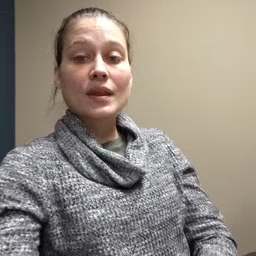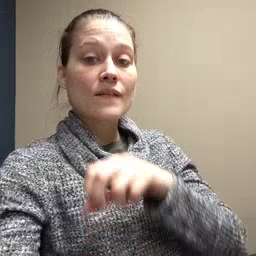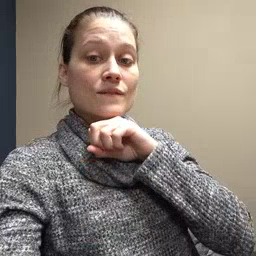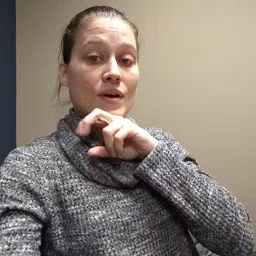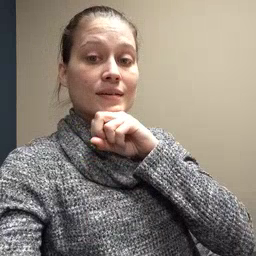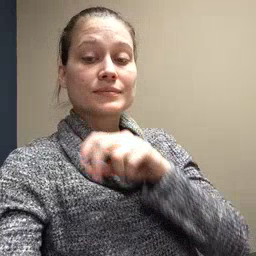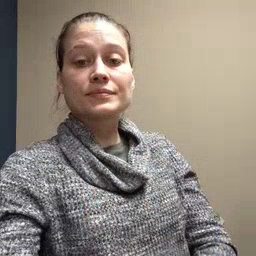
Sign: frog